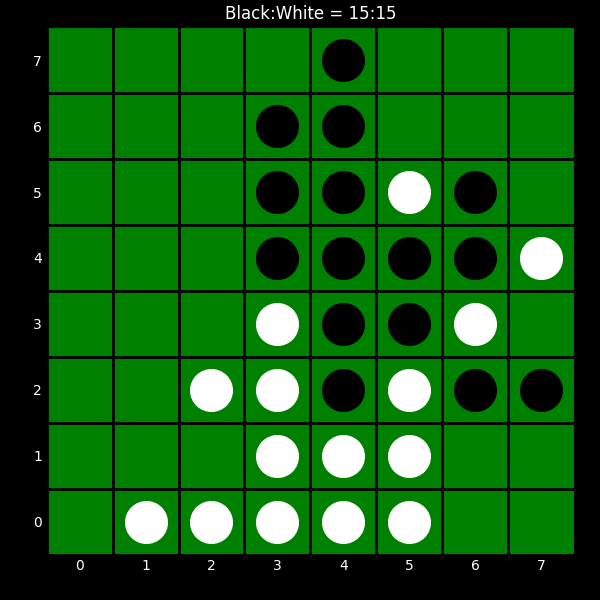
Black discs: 15
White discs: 15